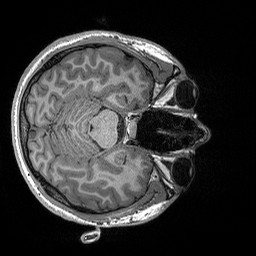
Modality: T1w
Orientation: axial
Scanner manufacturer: siemens
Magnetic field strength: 3 T
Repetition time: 2.3 s
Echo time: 0.00298 s